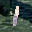
Label: 1